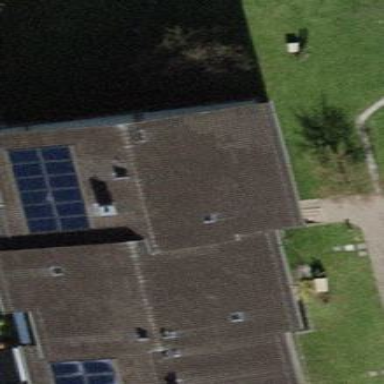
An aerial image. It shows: Building with tiled roof.